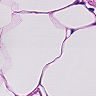
Metastatic tissue present: no